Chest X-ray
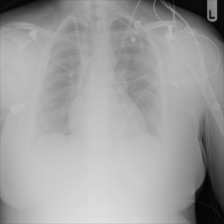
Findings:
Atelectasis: negative
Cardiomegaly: negative
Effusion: positive
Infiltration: negative
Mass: negative
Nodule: negative
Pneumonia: negative
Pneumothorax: negative
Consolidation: negative
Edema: negative
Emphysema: negative
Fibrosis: negative
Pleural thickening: negative
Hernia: negative